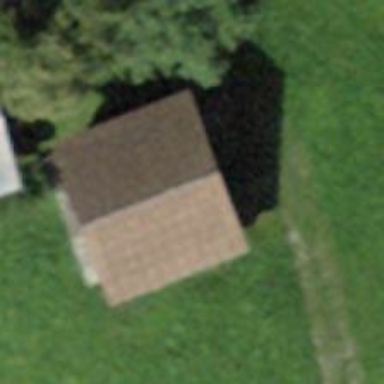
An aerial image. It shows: Barn.